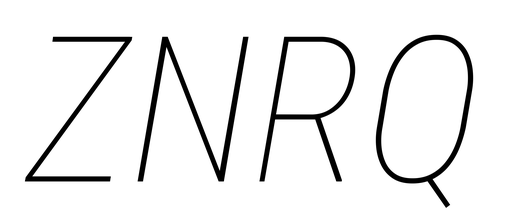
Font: Roboto-Italic_Condensed_Thin_Italic